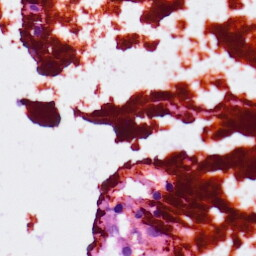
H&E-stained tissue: Lung